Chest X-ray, AP view. Patient: 68 years old, sex M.
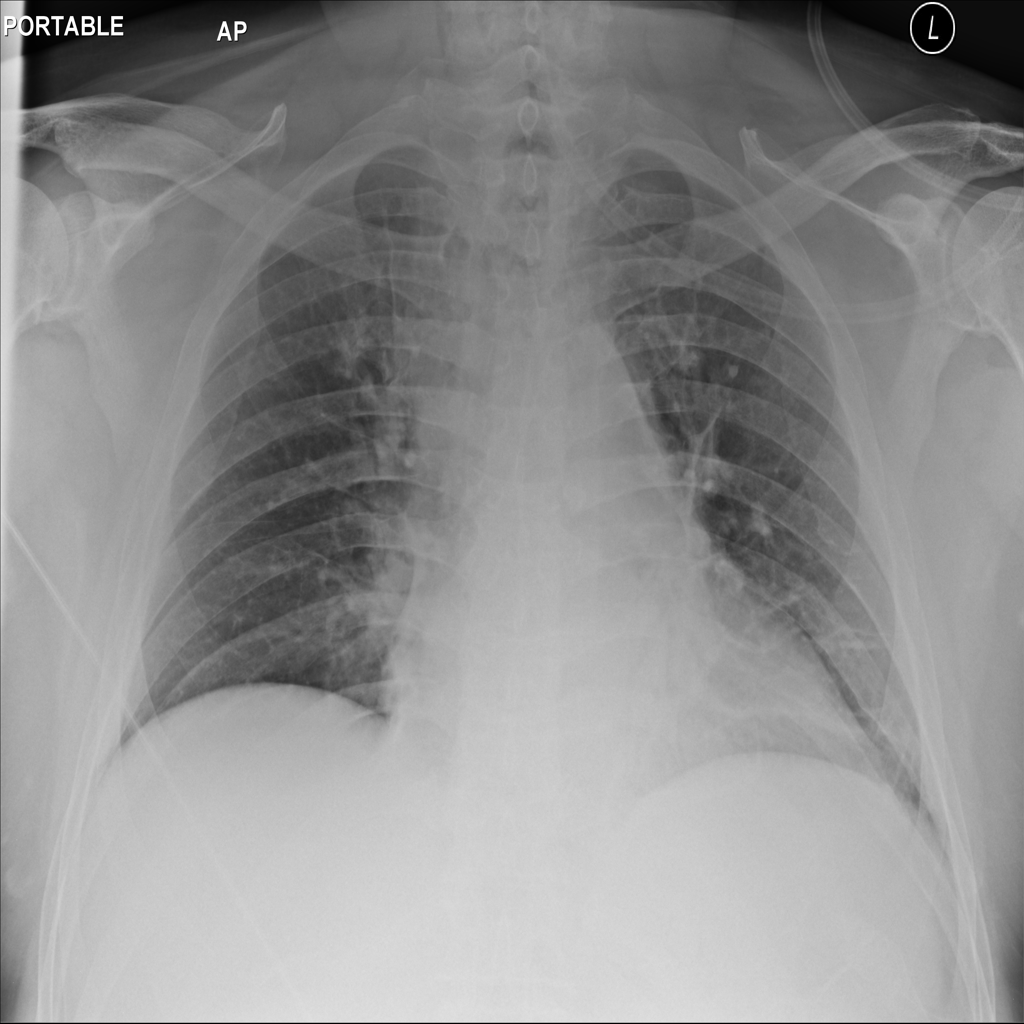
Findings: Atelectasis, Pneumothorax